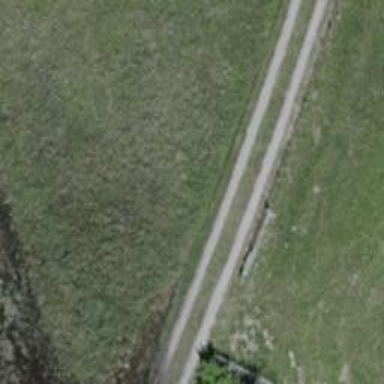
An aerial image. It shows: Gravel track with grade 2 tracktype.